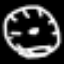
Label: clock